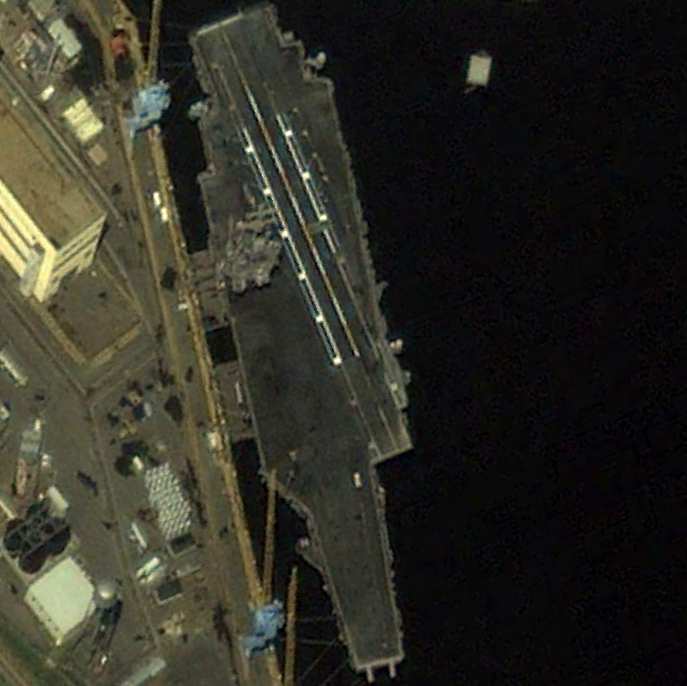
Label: aircraft_carrier